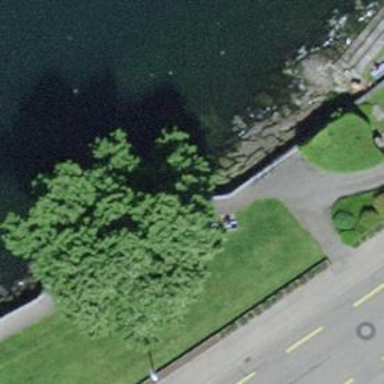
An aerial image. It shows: Blue bench.